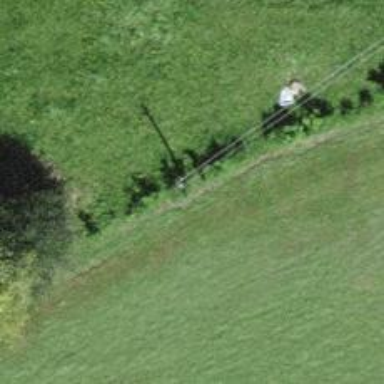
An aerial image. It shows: Minor power line.